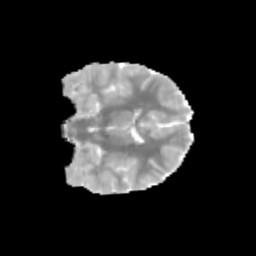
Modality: MD
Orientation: coronal
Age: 11
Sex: female
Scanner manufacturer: siemens
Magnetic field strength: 3 T
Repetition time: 3.8 s
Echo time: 0.07 s